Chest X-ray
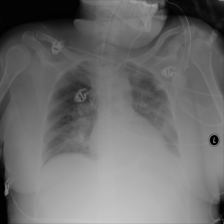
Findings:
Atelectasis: negative
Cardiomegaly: negative
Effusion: negative
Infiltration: positive
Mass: negative
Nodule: negative
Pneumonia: negative
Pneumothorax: negative
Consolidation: negative
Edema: negative
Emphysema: negative
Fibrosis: negative
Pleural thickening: negative
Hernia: negative